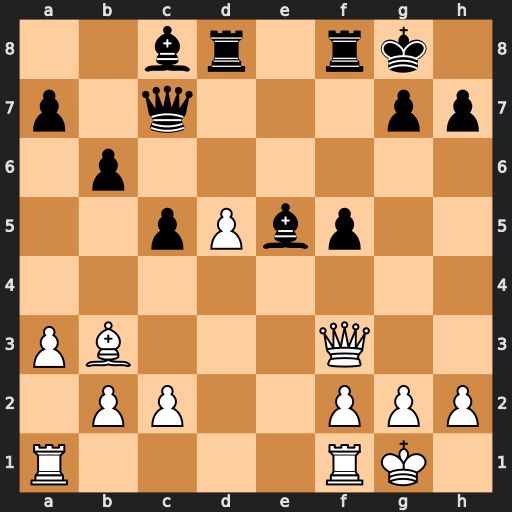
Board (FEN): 2br1rk1/p1q3pp/1p6/2pPbp2/8/PB3Q2/1PP2PPP/R4RK1
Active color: w
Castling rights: -
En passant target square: -
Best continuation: d6+ Qf7 Bxf7+